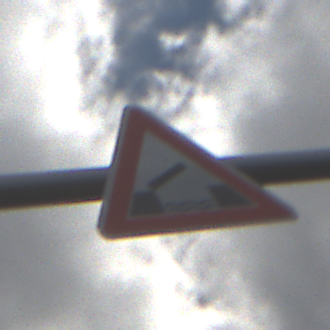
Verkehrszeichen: BeweglicheBruecke
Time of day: Midday
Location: Outdoor (Nature)
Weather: PartlyCloudy
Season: NotSpecified
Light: Natural